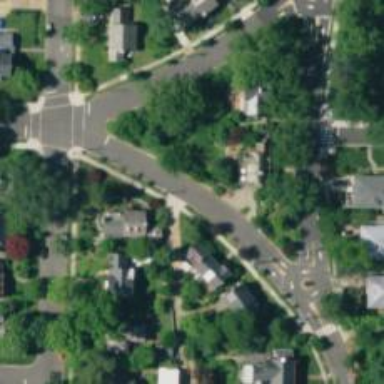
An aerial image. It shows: Residential road with asphalt surface and sidewalk on the left.